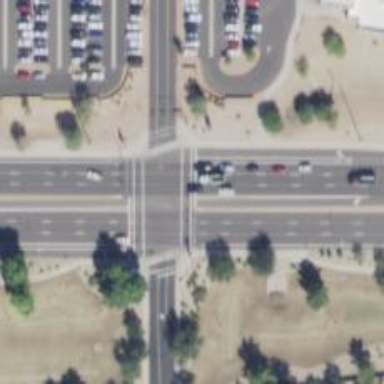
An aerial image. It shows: Solid stop line on the road.